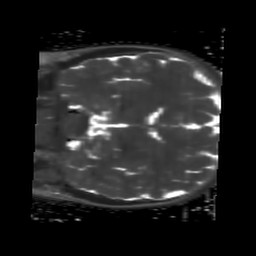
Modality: T2map
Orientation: coronal
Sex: male
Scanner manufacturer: siemens
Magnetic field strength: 3 T
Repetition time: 4 s